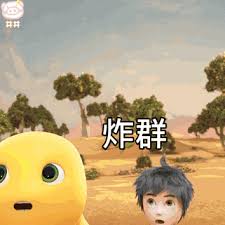
Label: nailong